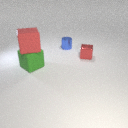
large green rubber cube below large red rubber cube